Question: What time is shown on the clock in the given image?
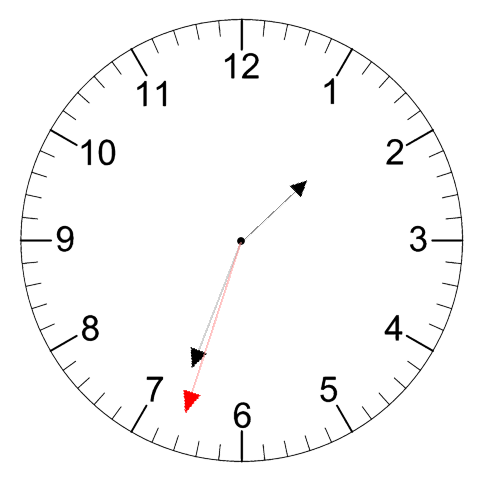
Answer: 01:33:33